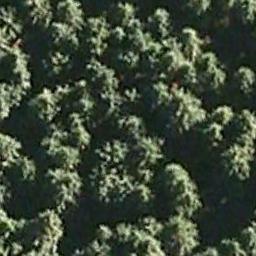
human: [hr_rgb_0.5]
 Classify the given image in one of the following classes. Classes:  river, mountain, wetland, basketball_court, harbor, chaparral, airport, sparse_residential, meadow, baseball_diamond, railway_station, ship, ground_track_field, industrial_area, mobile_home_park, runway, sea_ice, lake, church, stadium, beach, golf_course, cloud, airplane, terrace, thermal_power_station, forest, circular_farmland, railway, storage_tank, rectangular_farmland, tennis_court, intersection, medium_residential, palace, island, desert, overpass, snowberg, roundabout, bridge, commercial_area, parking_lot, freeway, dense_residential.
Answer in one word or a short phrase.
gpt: forest